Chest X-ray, AP view. Patient: 60 years old, sex M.
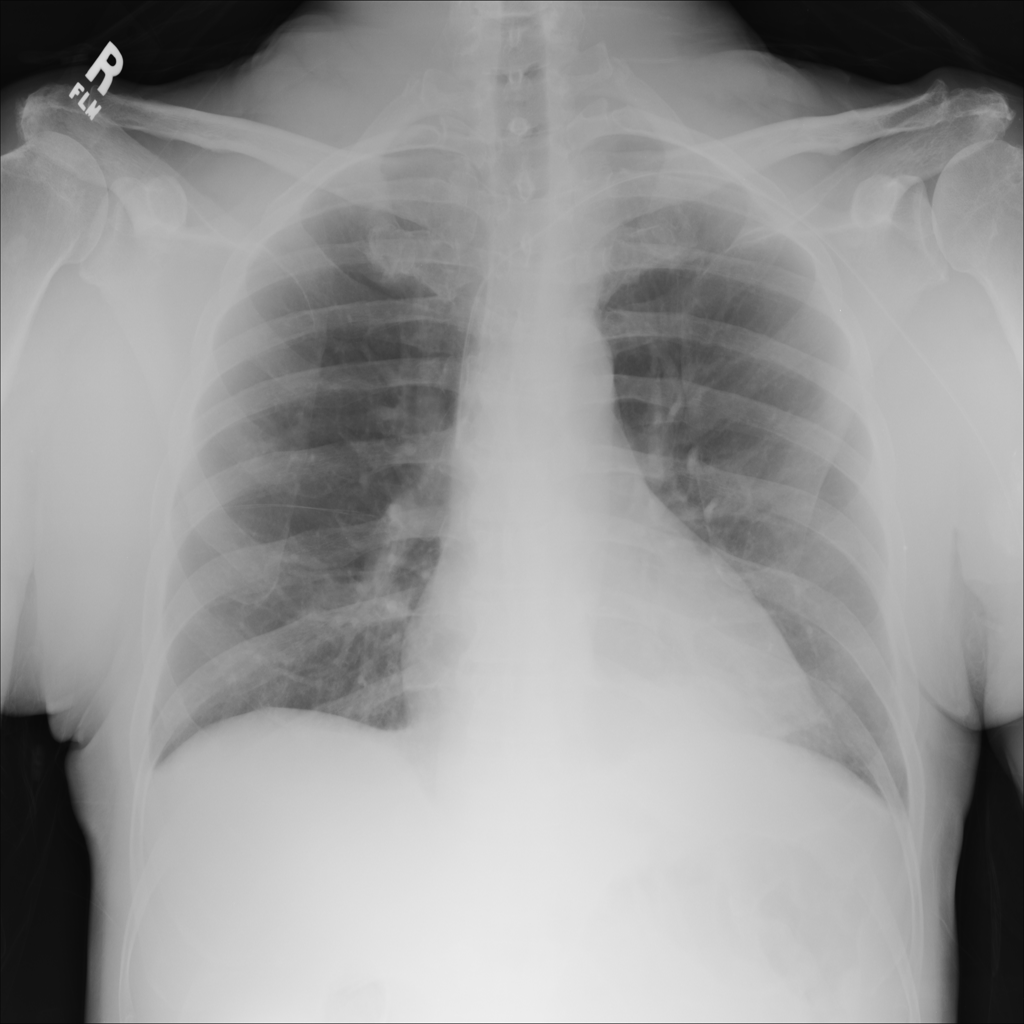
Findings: No Finding